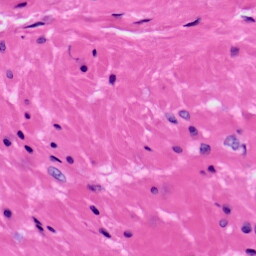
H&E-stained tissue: Prostate